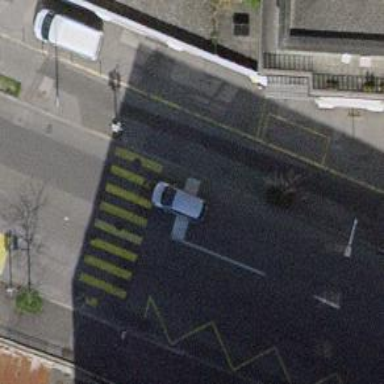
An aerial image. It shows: Road with traffic signals at the crossing.